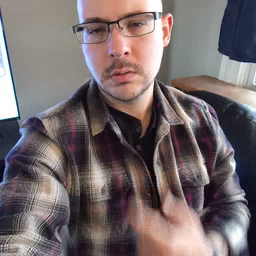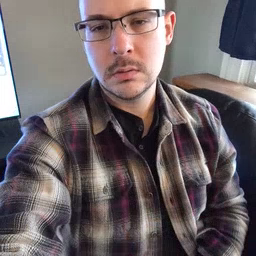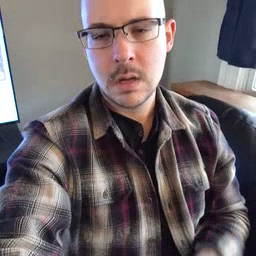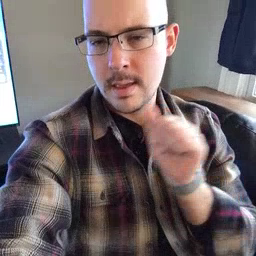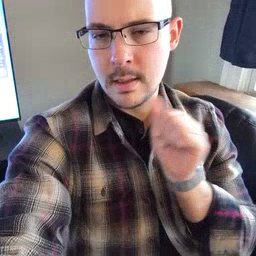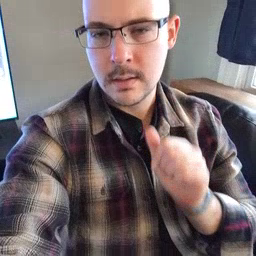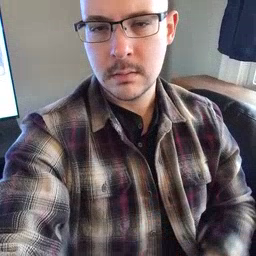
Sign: aunt